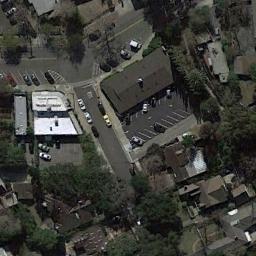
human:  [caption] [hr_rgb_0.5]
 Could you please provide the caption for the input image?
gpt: An intersection with normal traffic located in a residential area with some trees .

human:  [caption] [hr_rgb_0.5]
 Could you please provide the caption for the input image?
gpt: There are several moving vehicles on the road at the intersection, There are many buildings and some trees around the intersection, And many cars are parked in the open space beside the intersection .

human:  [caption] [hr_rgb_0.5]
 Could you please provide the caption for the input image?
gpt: There are many different shapes of buildings beside the intersection .

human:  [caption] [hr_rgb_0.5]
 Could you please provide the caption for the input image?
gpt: There are three red cars at the intersection .

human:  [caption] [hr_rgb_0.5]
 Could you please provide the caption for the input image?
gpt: There are some green trees and two white buildings beside the intersection .